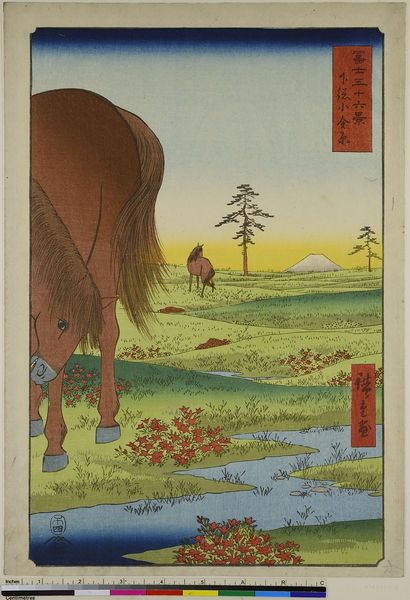
Titel: Die Kogane-Ebene in der Provinz Shimosa, Blatt 33 aus der Serie: 36 Ansichten des Fuji
Künstler: Utagawa Hiroshige
Standort: Hamburg
Institution: Museum für Kunst und Gewerbe Hamburg
Schlagwörter: baum, berg, wasser, bäume, fluss, landschaft, blumen, wiese, ebene, pferd, holzschnitt, japan, alm, vulkan, druckgraphik, druckgrafik, distel, disteln, kiefern, zeit, farbholzschnitt, bergwiese, edo, fuji, reproduktionen, volcano, druckerzeugnisse, volcan, mt fuji